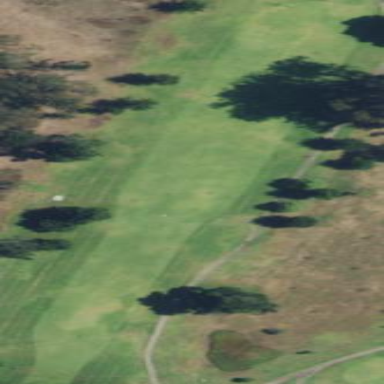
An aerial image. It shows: Golf fairway covered with lush grass.